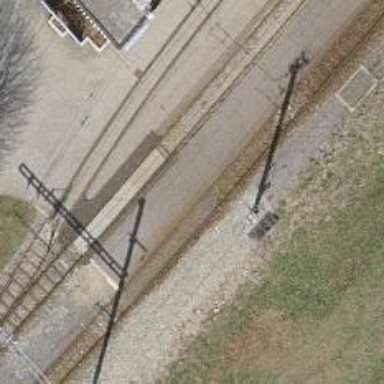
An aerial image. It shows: Uncontrolled railway crossing.